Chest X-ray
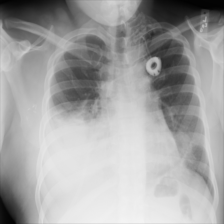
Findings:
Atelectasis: negative
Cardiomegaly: negative
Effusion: negative
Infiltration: negative
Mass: negative
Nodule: negative
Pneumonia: negative
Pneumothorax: negative
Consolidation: negative
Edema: negative
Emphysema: negative
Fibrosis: negative
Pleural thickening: negative
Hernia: negative